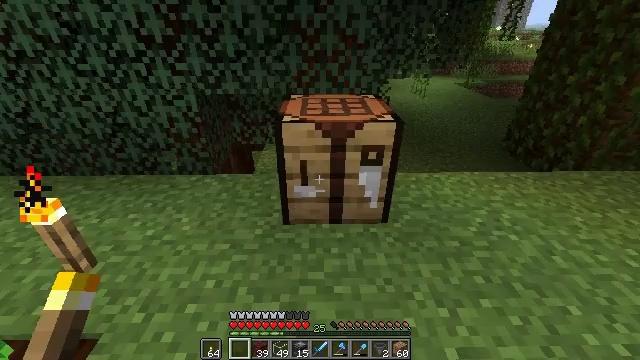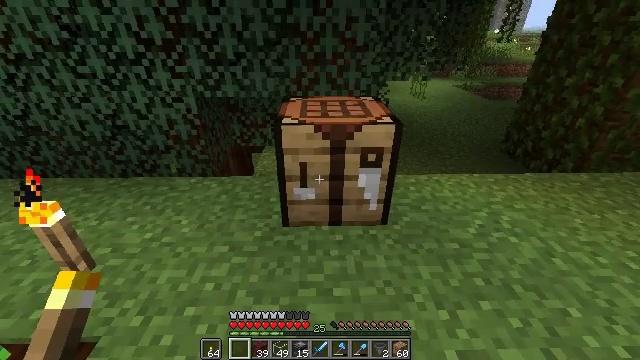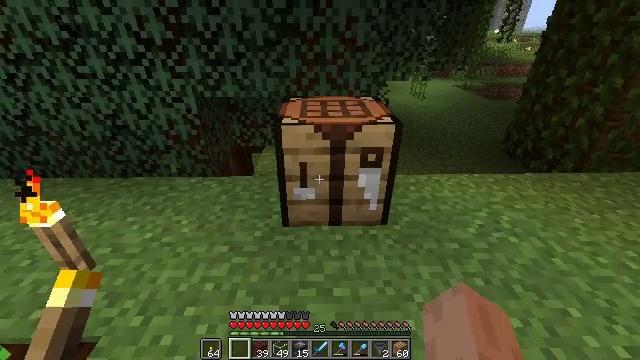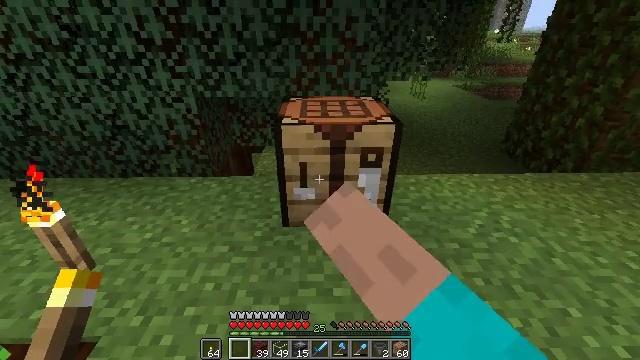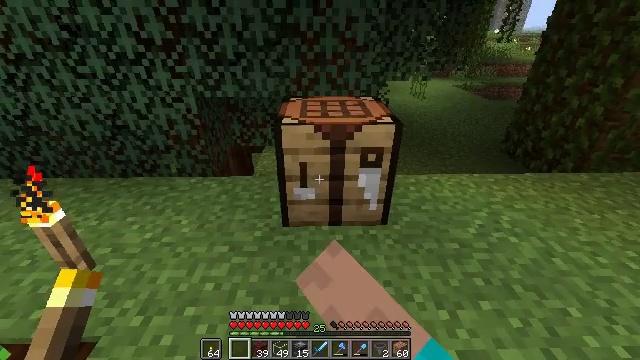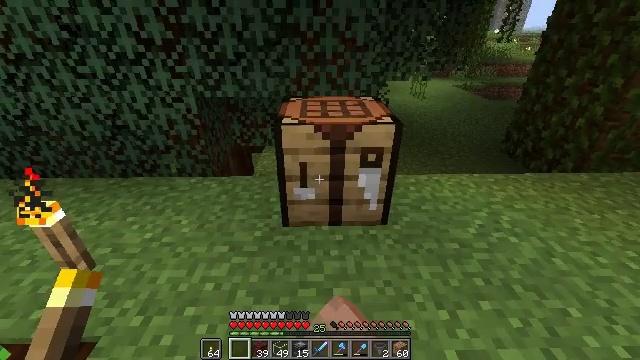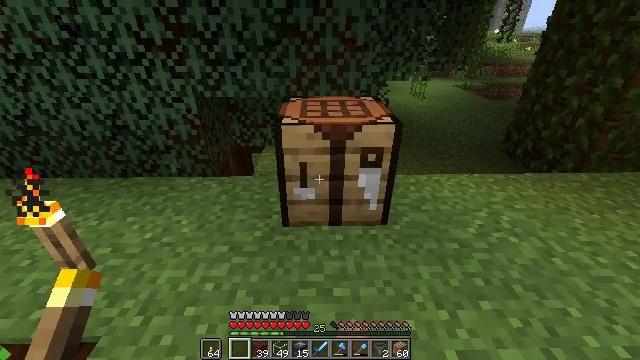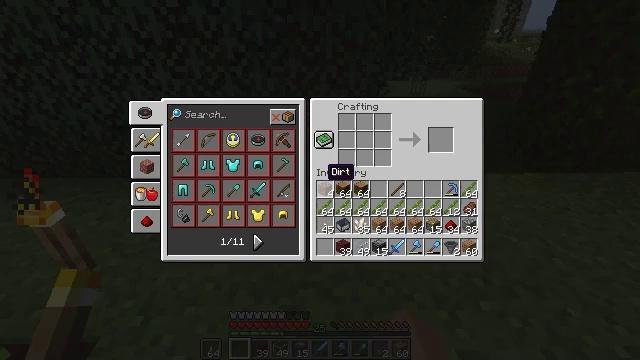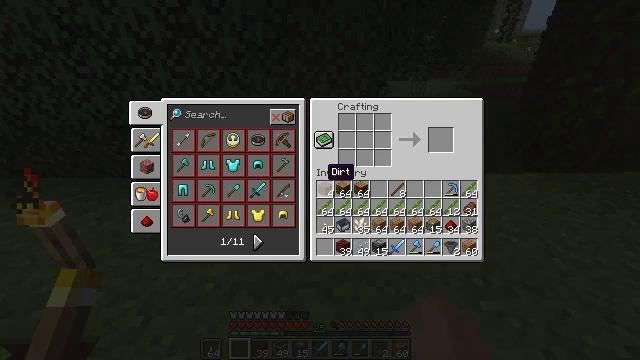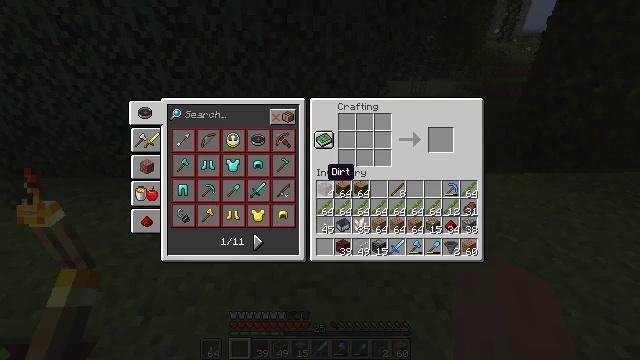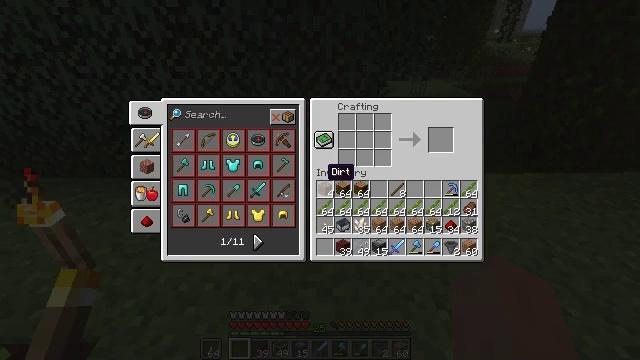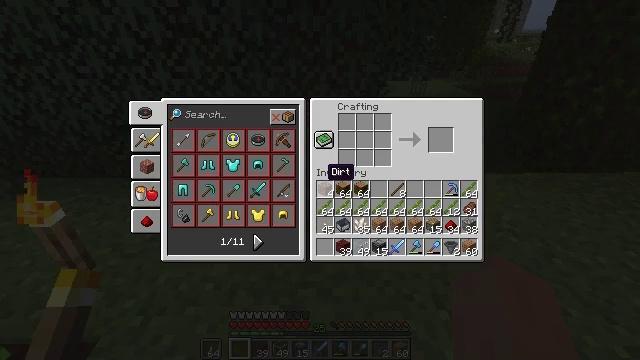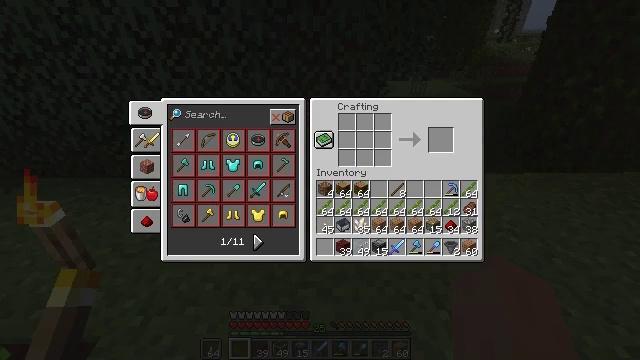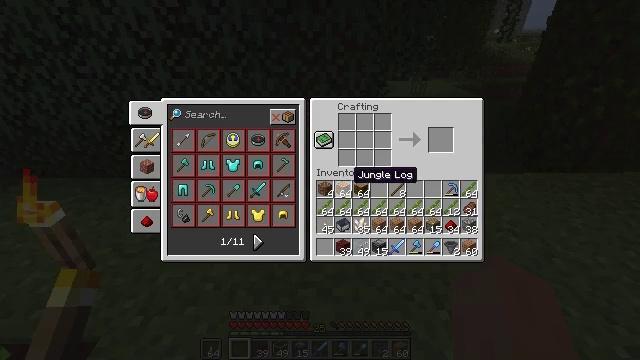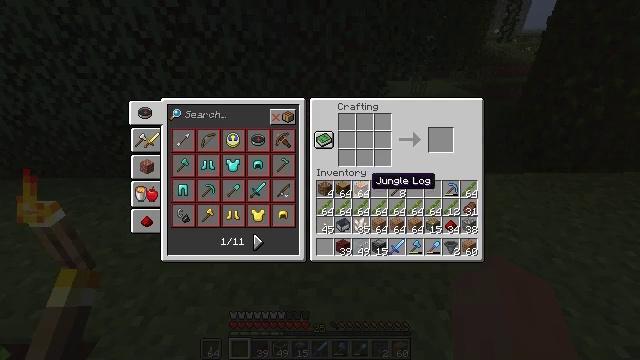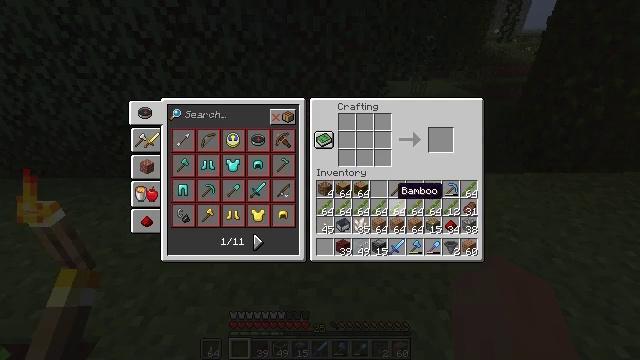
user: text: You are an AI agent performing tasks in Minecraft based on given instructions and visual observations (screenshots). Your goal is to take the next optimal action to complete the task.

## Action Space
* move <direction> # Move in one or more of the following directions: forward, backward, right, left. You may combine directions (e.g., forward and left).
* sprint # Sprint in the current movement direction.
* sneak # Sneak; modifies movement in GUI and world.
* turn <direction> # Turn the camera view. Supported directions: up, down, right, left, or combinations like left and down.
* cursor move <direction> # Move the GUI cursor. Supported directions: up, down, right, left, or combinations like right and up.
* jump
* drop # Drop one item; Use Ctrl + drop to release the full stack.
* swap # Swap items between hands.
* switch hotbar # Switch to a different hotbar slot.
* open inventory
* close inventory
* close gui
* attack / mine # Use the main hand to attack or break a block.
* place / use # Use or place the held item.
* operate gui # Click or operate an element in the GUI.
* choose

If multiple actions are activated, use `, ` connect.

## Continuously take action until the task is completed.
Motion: motion action
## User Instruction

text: Use the crafting table to create a redstone block from nine redstone dust.
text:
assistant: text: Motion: no_op
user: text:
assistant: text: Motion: use / place
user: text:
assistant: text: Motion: use / place
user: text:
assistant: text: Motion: use / place
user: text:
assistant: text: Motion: use / place
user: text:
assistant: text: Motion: no_op
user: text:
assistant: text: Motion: open gui
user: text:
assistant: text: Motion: no_op
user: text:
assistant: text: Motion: no_op
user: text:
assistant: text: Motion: no_op
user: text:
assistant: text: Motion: no_op
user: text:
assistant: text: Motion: cursor move right
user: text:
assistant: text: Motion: cursor move right
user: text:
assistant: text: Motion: cursor move right
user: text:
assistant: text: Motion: cursor move right and down
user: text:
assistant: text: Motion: cursor move right and down
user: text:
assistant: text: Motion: no_op
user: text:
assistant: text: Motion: cursor move right
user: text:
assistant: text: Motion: cursor move right
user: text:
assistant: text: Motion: no_op
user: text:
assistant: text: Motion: no_op
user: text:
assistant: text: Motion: no_op
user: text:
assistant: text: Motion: no_op
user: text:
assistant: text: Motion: no_op
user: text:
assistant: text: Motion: no_op
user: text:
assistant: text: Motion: no_op
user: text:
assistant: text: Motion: no_op
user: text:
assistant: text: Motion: operate gui
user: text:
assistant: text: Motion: operate gui
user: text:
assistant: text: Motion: cursor move up, operate gui